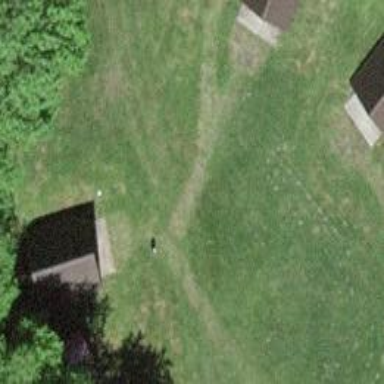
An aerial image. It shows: Path with grass paver surface.